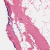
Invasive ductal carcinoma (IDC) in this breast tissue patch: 0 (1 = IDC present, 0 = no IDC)